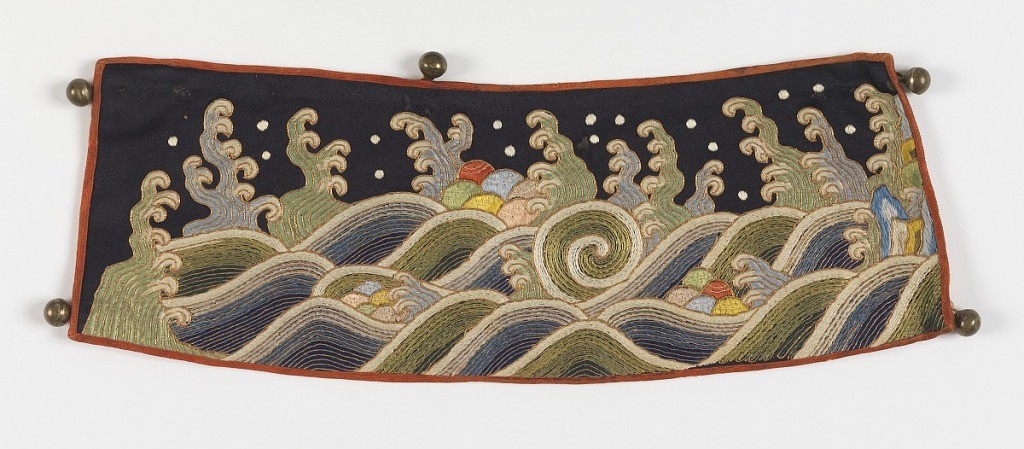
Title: Band
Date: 18th century
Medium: satin, silk, metallic threads Technique: embroidered, couched
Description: Dark blue satin embroidered and couched with stylized rolling wave design with curling crests; dots, grouped pearls (?), within the waves. In greens, blues, and white, outlined and accented with gold. Lined with salmon pink satin now faded. Five satin button-loops on each band and five small round hollow brass buttons.